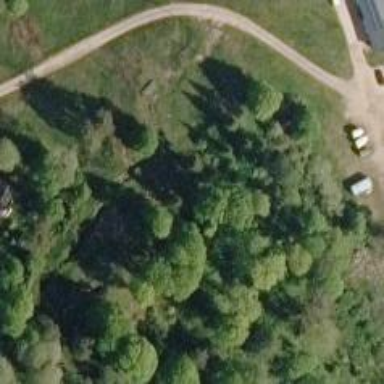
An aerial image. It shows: Path.